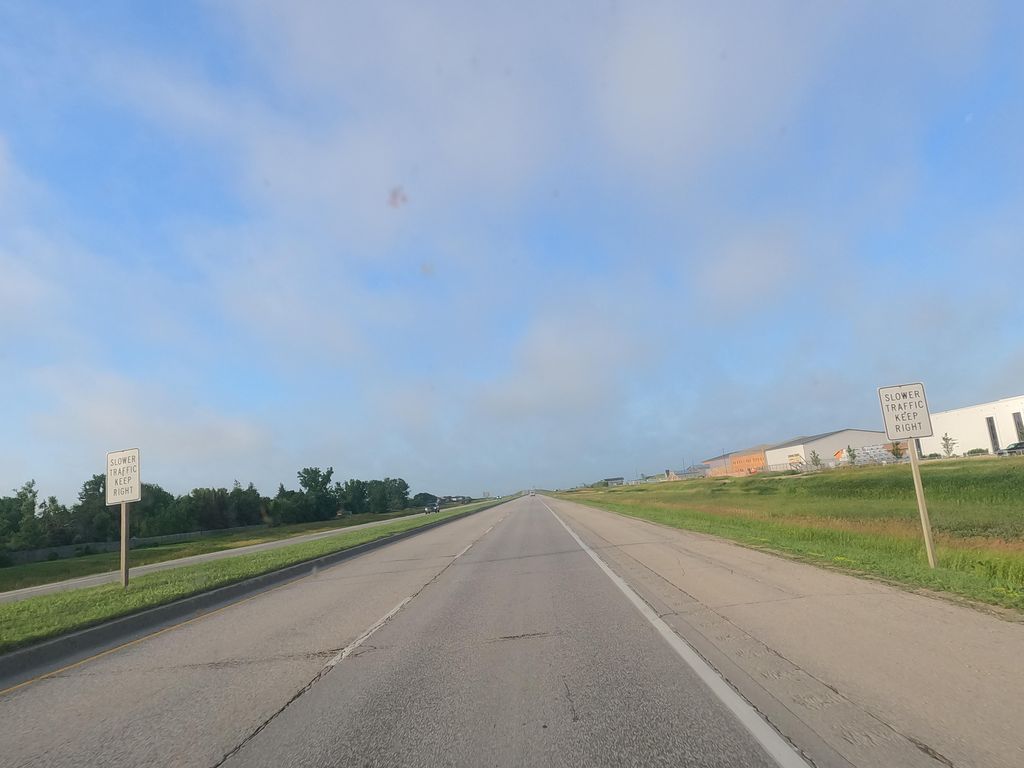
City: winnipeg